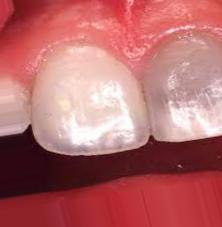
Condition: Tooth Discoloration